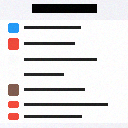
Screen state: on